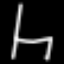
Label: chair